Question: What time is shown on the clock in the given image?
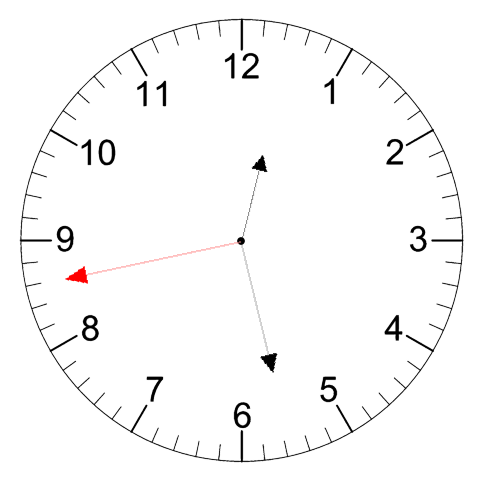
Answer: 12:27:43